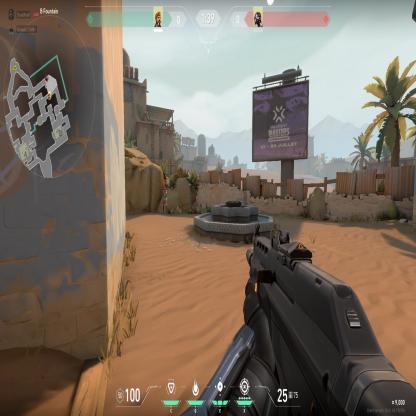
Label: enemy